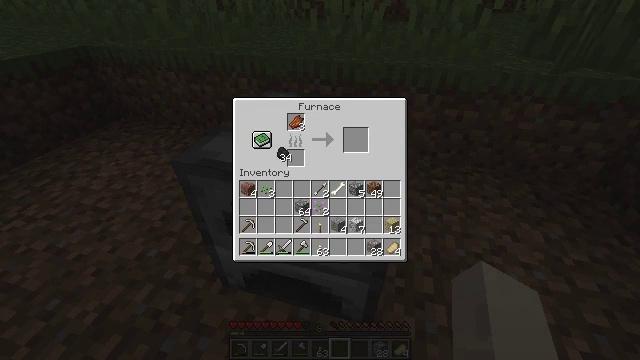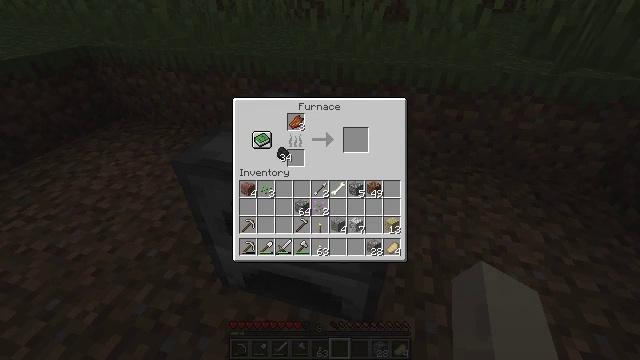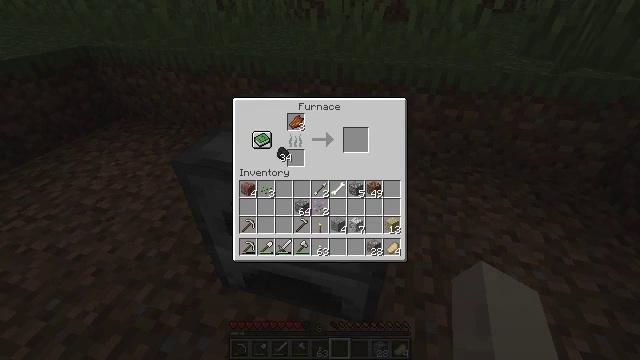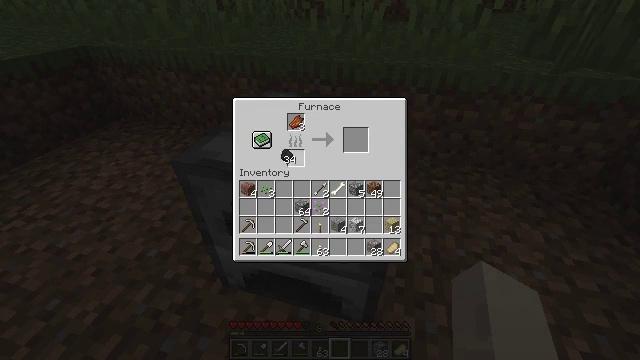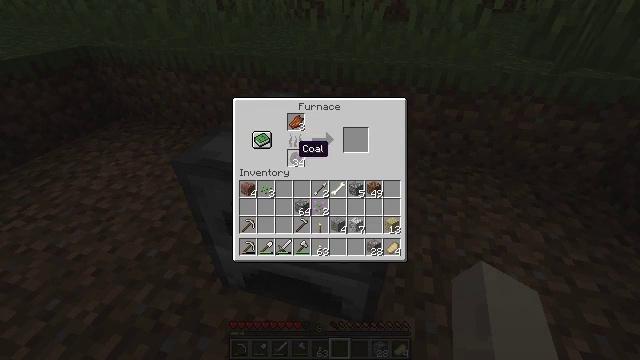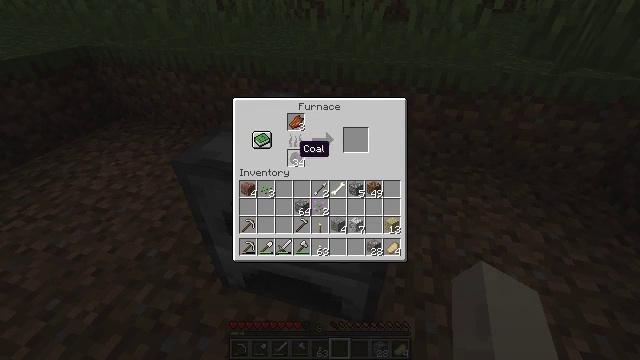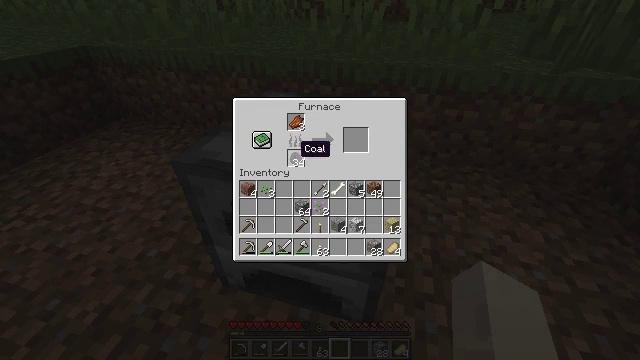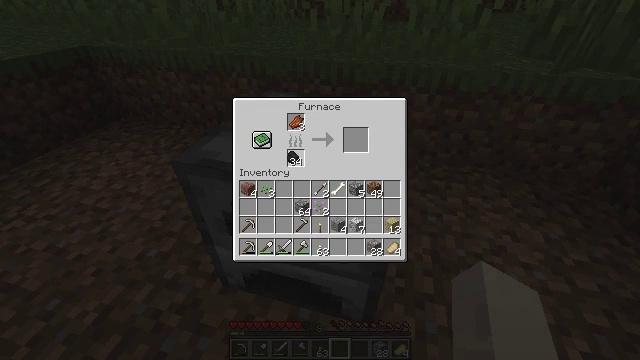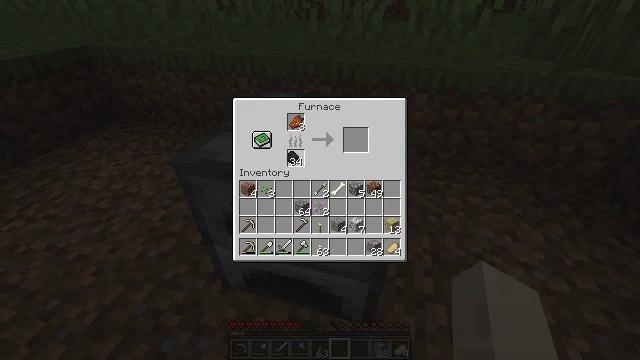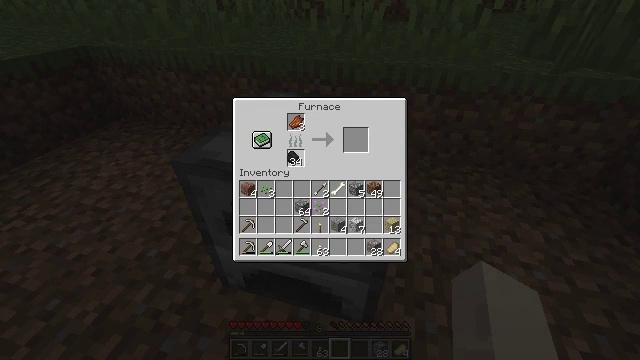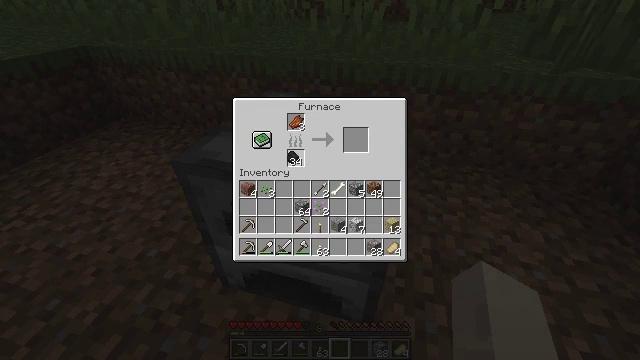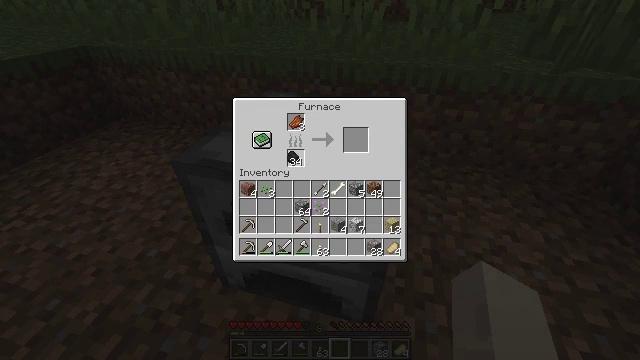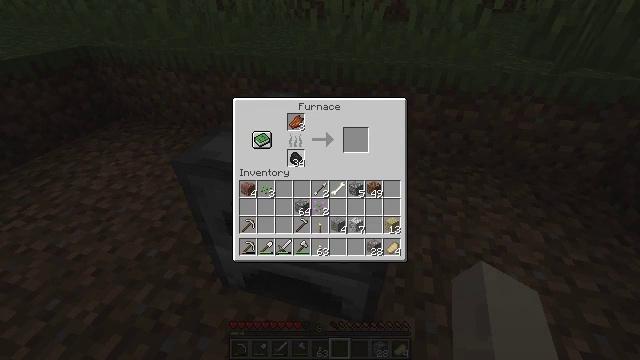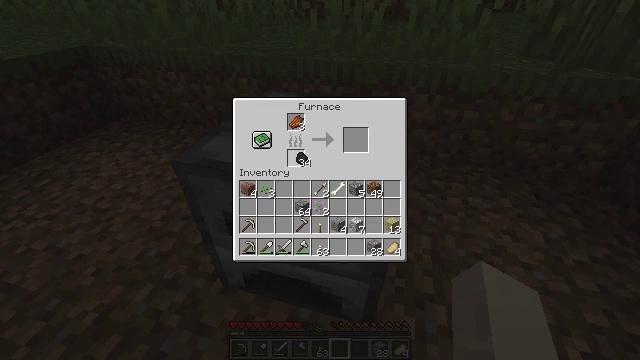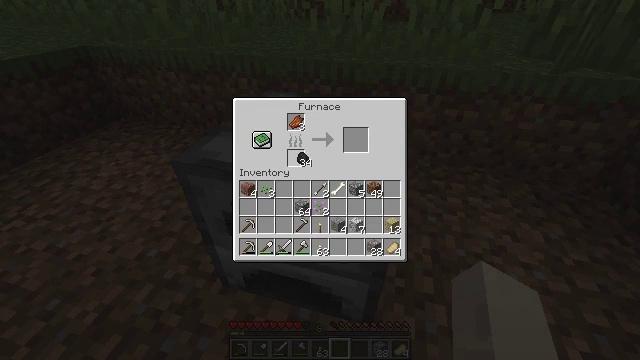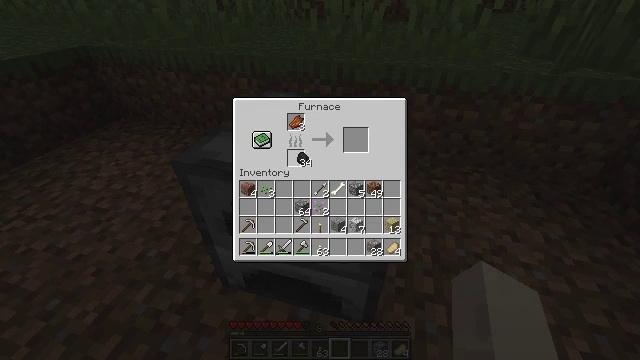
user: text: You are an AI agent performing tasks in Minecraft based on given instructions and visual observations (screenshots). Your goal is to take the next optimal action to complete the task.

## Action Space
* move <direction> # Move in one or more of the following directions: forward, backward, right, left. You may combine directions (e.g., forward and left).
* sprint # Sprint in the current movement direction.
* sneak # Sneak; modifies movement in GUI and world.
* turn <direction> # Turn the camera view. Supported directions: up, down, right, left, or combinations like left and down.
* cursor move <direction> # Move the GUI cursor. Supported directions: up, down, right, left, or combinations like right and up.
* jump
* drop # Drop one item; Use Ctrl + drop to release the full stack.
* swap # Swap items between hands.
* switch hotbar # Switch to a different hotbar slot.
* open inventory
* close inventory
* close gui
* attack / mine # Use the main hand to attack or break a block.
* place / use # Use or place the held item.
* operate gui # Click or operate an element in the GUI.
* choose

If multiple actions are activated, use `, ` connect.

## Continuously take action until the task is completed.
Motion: motion action
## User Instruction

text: Collect the grass from the surface.
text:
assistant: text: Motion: no_op
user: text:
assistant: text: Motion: operate gui
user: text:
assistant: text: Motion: operate gui
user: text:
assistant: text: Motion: no_op
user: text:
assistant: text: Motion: no_op
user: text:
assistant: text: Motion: no_op
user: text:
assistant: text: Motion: operate gui
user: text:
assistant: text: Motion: operate gui
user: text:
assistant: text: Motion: operate gui
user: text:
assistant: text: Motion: no_op
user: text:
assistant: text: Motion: no_op
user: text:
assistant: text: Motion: no_op
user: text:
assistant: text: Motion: no_op
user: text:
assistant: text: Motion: no_op
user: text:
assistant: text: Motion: no_op
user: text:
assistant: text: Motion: no_op
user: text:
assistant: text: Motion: no_op
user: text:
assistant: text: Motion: operate gui
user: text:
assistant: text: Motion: operate gui
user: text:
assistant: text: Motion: operate gui
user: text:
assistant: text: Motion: no_op
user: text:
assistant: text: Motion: no_op
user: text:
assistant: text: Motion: no_op
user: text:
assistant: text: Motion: cursor move up
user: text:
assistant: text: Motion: cursor move up
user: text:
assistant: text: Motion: no_op
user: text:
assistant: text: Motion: no_op
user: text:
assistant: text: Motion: no_op
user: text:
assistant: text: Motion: no_op
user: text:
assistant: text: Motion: no_op